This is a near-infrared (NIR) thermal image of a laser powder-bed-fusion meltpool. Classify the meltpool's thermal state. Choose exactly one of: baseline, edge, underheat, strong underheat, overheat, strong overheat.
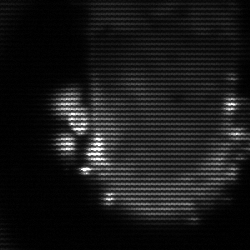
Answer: baseline